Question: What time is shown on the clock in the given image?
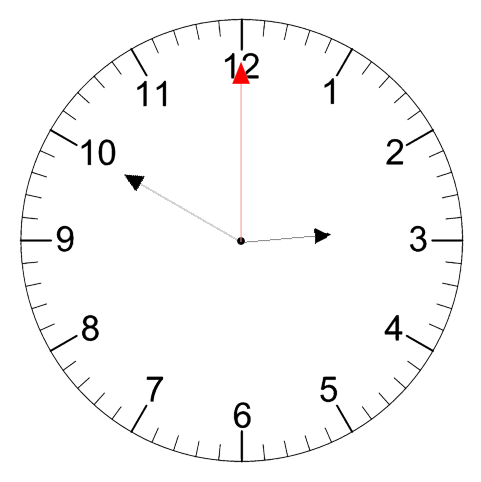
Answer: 02:50:00